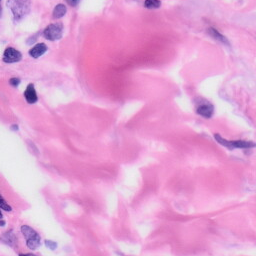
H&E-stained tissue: Skin